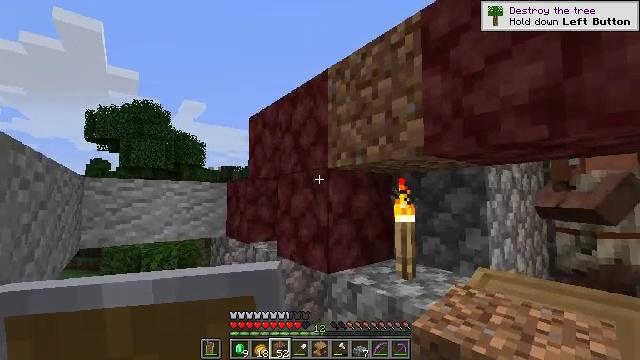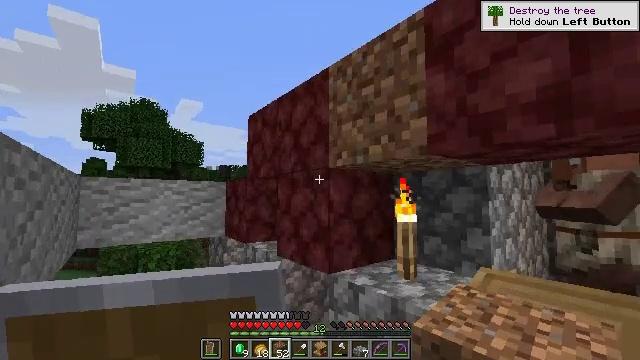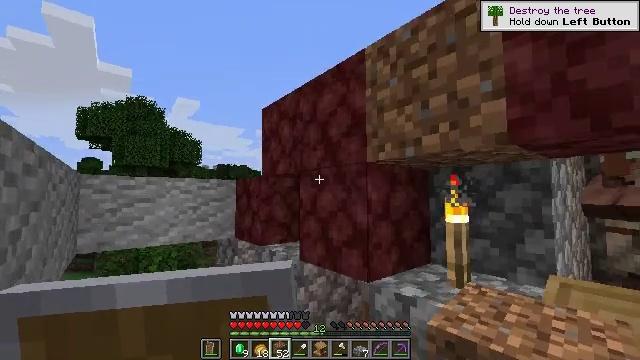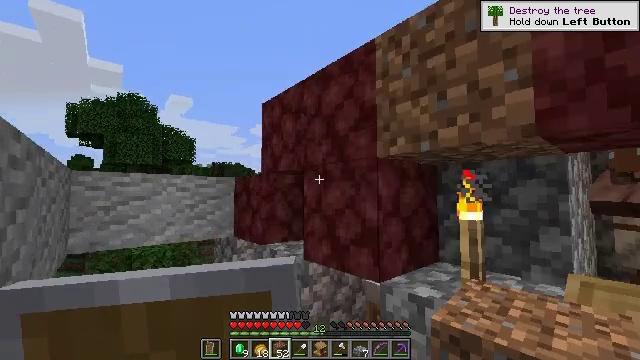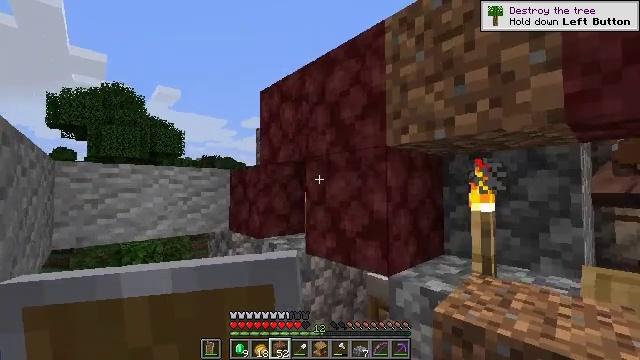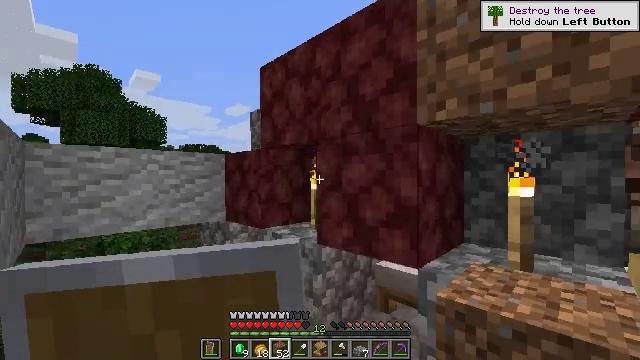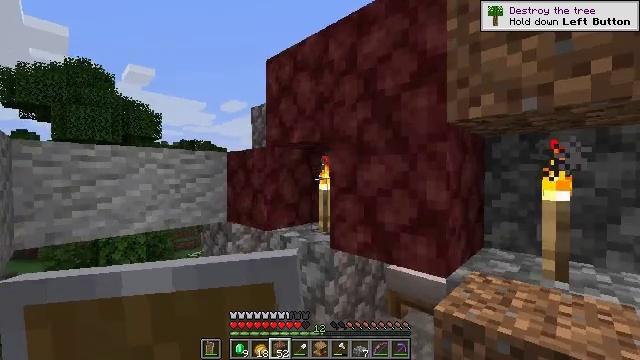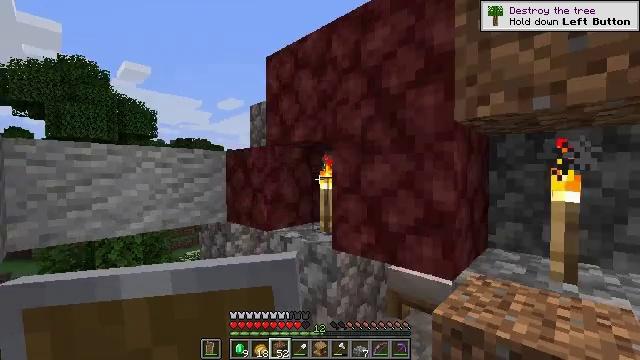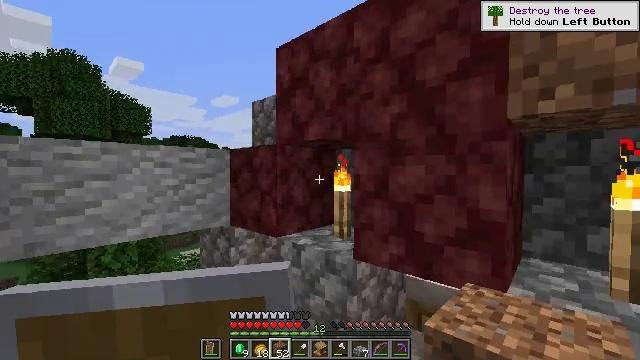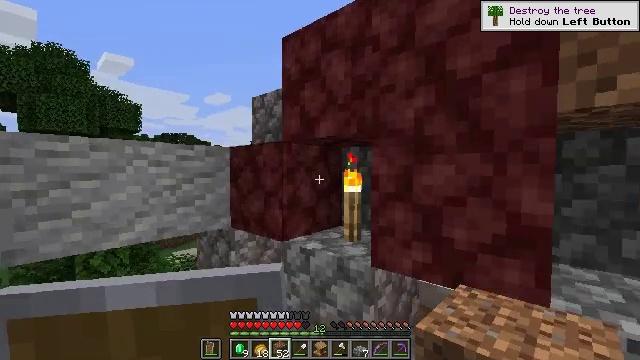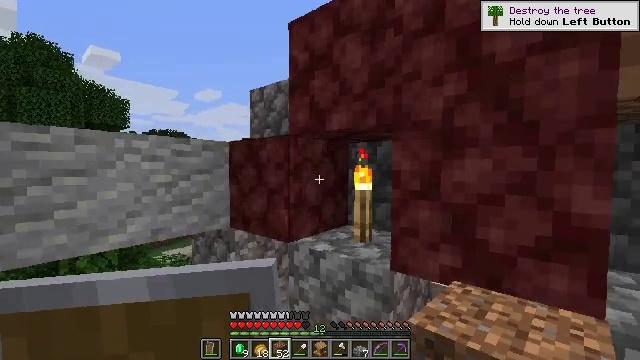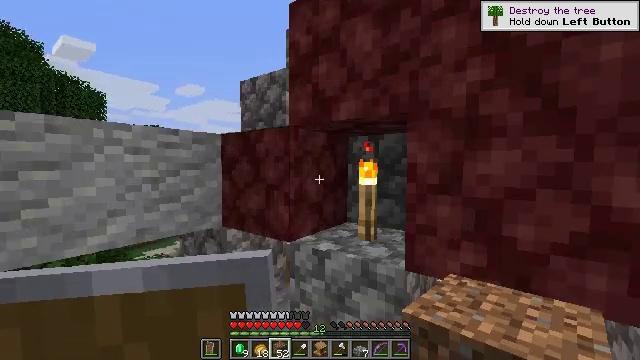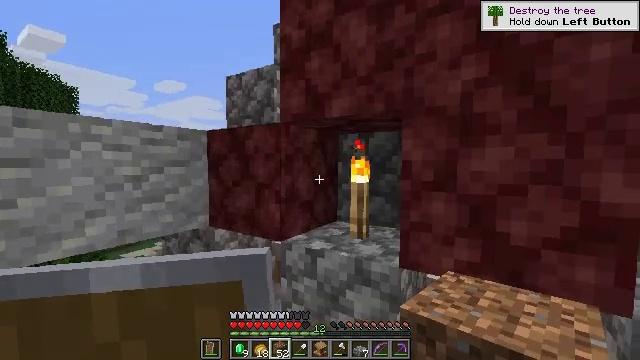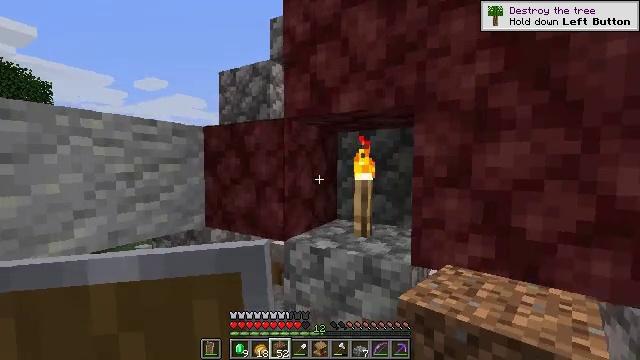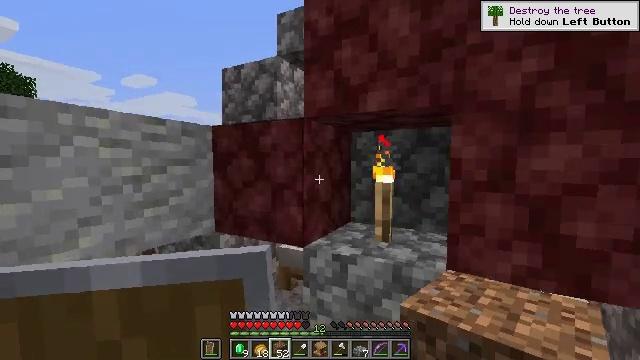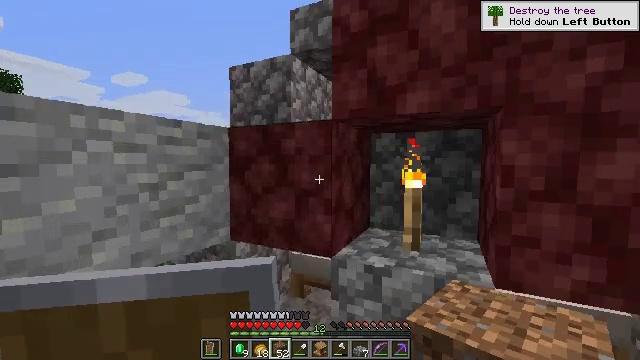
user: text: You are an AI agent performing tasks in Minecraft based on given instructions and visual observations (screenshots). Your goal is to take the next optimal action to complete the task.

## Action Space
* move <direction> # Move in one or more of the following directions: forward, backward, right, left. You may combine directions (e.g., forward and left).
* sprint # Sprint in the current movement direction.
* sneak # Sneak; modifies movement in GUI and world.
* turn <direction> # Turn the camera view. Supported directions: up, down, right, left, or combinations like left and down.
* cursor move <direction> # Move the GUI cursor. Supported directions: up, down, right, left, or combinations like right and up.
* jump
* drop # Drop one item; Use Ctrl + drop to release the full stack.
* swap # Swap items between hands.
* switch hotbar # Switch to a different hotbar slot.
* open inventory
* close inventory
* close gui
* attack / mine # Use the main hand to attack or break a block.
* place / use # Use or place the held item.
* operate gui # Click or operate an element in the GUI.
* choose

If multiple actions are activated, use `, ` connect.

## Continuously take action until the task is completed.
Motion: motion action
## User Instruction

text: Mine the andesite slab.
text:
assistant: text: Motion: move forward and move left
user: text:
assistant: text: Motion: move forward and move left
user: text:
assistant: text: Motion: move forward and move left, turn right
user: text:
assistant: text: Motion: move forward and move left, turn right and down
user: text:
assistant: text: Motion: move forward and move left, turn right and down
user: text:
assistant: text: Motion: move forward and move left
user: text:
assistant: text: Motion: move forward and move left
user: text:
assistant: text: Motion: move forward and move left, turn right
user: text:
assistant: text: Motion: move forward and move left, turn right
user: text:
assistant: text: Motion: move forward and move left, turn right
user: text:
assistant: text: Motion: move forward and move left, turn right
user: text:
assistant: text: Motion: move left, turn right
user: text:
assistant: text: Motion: move left, turn right
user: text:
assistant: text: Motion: move left, turn right
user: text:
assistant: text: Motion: move left, turn right
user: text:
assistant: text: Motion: move forward and move left, turn right
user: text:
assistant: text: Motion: move forward and move left, turn right
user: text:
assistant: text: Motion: move forward and move left, turn right
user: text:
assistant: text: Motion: move left, turn right
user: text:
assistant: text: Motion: turn right
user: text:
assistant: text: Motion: turn right
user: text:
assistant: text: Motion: turn right and down
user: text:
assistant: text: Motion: turn right and down
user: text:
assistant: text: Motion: turn right and down, jump
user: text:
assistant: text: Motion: turn right and down, jump
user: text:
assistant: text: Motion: jump
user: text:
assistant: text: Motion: jump
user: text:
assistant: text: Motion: jump
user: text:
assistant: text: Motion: jump
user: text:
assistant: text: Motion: no_op